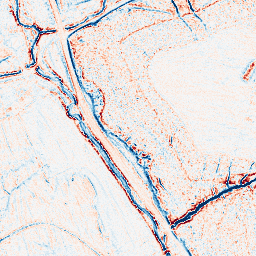
Category: edge_preserving
Decomposition family: anisotropic_diffusion
Decomposition parameters: iterations: 10
kappa: 100
gamma: 0.1
Upsampling method: quadratic
Upsampling parameters: scale: 4
Upsampling scale: 4